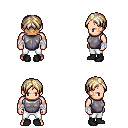
a pixel art fantasy rpg character, male body template, human, light skin, steel chest armor, white pants, white blonde parted hairstyle, white cloth bandages, black shoes, four views (front, back, left, right), 2x2 character sprite sheet, small pixel art, hard edges, no anti-aliasing